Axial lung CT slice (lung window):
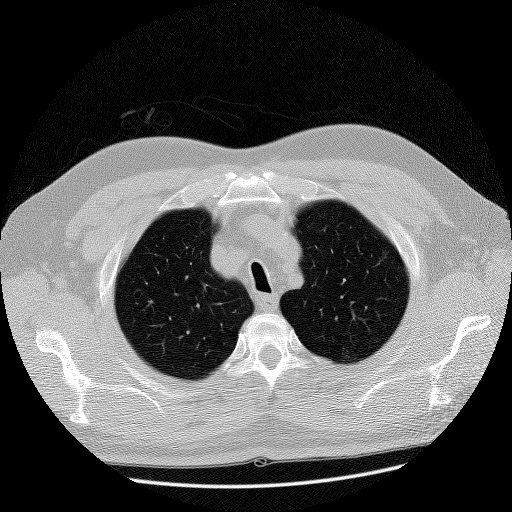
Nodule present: no